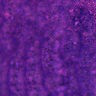
Metastatic tissue present: no